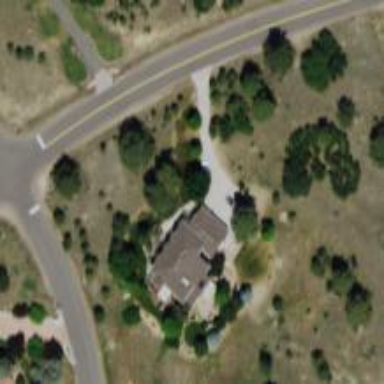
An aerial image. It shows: Driveway.